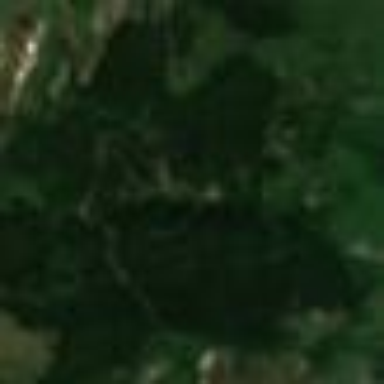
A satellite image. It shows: Forest with needle-leaved trees.